Question: Why can't add a padding to the image inside the '#todo' button ?

'''
.button {
-fx-background-size: 18 18;
-fx-background-repeat: no-repeat;
-fx-background-position:left;
-fx-padding:20;
/* same as -fx-label-padding:20; */
}
#todo {
-fx-background-image: url("../images/Knob Add.png");
}
'''
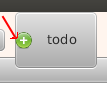
Answer: Don't use backgrounds to add images to your button, instead set a graphic on the button.
'''
#todo .button {
-fx-padding: 20px;
-fx-graphic: url("http://icons.iconarchive.com/icons/martz90/circle-addon1/16/text-plus-icon.png");
/* Icon License: CC Attribution-Noncommercial-No Derivate 3.0 http://www.iconarchive.com/show/circle-addon1-icons-by-martz90/text-plus-icon.html*/
}
'''

Backgrounds cover the entire background of a region, including the padded area, so you can't position a background using padding. Backgrounds are also a lot trickier than style with css and configure than graphics (as you found out...). You could get some approximation of what you want by setting -fx-background-position property and also adjusting your padding to allow for the background area of your background image so that your button text content doesn't overwrite the background. But it is fiddly and not worth it when it can be done in a much more straightforward way using a graphic.
I recall some conversation among developers about adding a margin property. If such a property were added, the background would not spill into the margin but be encapsulated by it. Such a property is not in Java 7 though,
<URL>